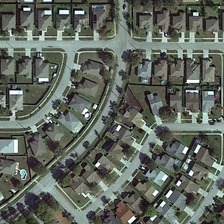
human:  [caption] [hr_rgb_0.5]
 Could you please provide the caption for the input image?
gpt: many buildings and green trees are in a dense residential area .

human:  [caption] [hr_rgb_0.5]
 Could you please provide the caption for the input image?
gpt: many buildings and green trees are in a dense residential area .

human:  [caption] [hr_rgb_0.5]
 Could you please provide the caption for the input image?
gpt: many buildings and green trees are in a dense residential area .

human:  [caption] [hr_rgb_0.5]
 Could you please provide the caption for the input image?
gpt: many buildings and green trees are in a dense residential area .

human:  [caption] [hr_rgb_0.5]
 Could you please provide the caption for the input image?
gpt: many buildings and green trees are in a dense residential area .